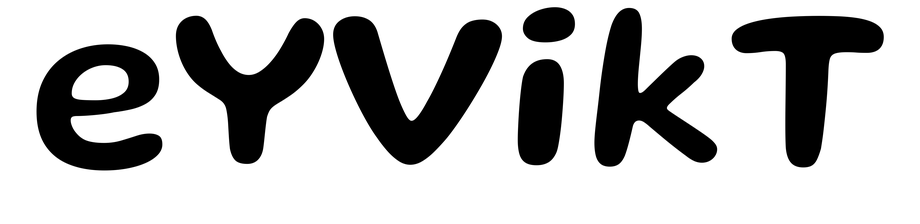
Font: Gluten_Medium